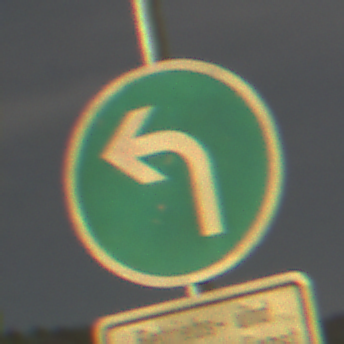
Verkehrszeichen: VorgeschriebeneFahrtrichtungLinks
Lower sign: BesondereFahrzeugeUndTransportgueter9
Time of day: Night
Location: Outdoor (Urban)
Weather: PartlyCloudy
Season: NotSpecified
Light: Artificial